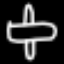
Label: airplane